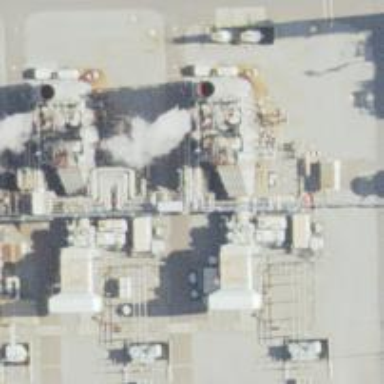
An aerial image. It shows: Gas turbine power generator.